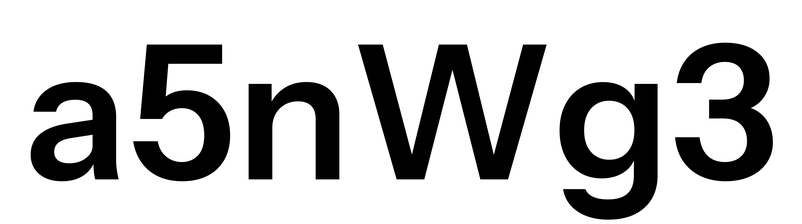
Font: InstrumentSans_SemiBold